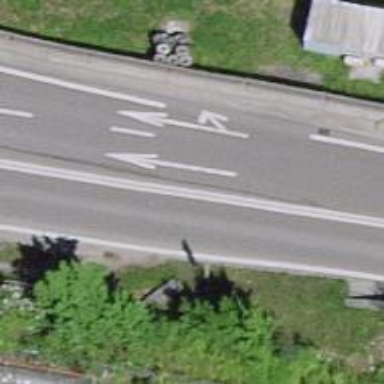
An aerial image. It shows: Asphalt trunk motorway.